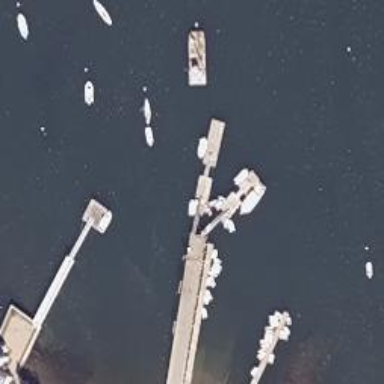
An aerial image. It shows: Man-made pier.